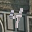
Label: 4